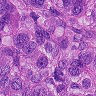
Metastatic tissue present: yes